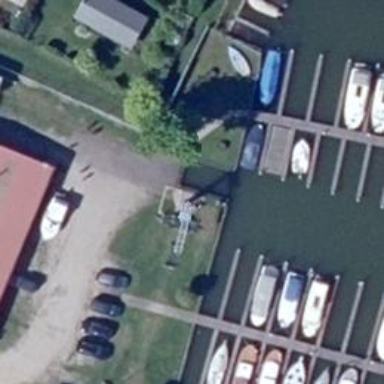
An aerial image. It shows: Man-made pier.